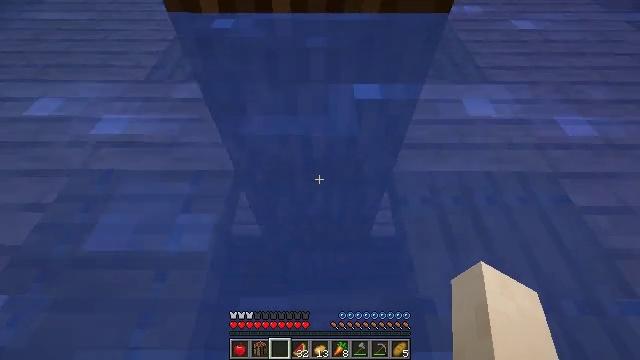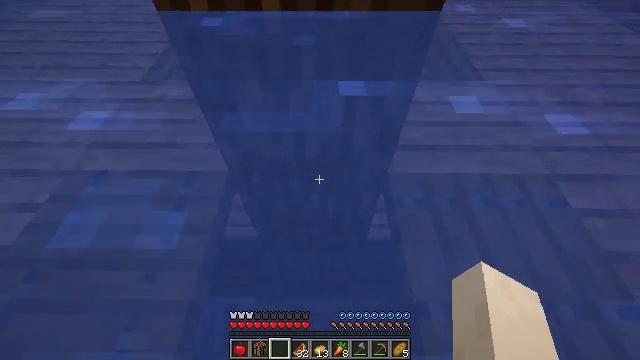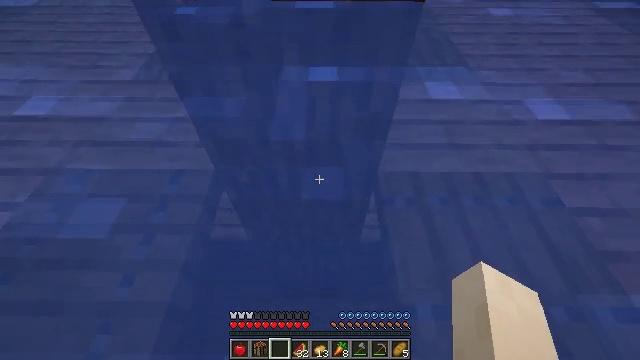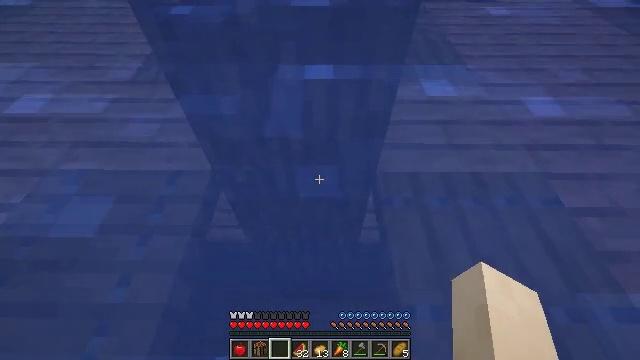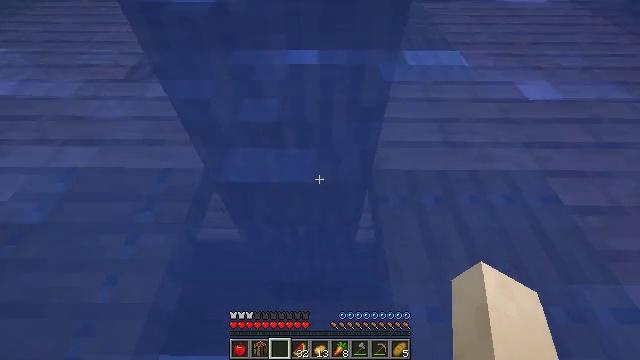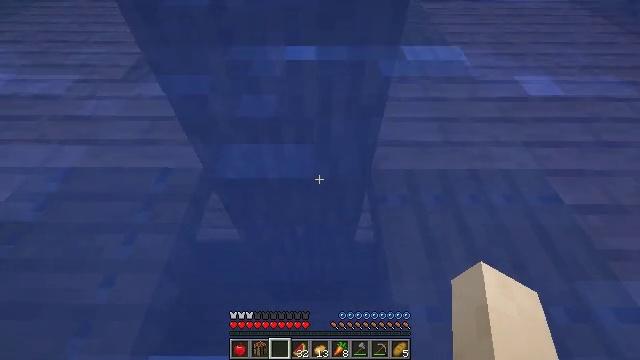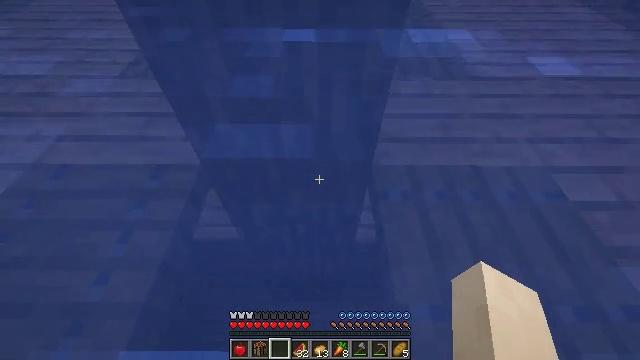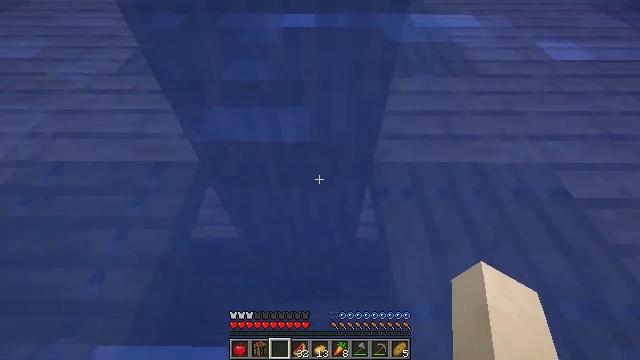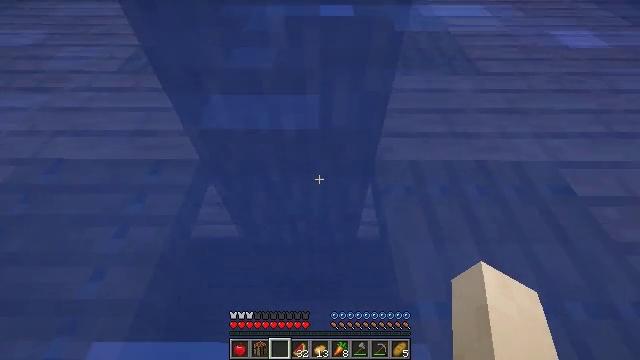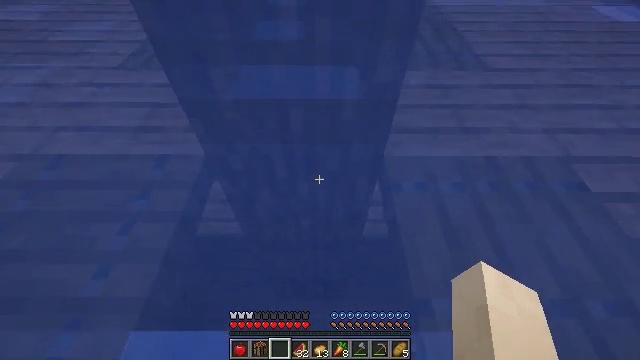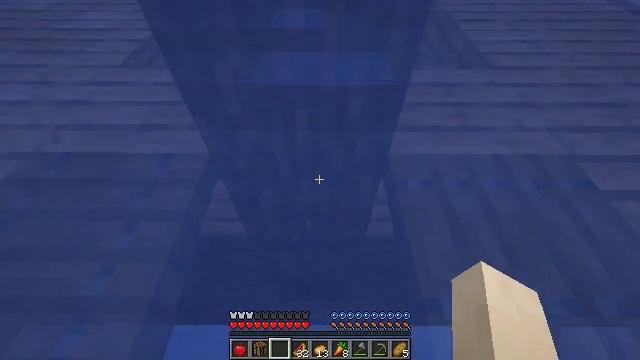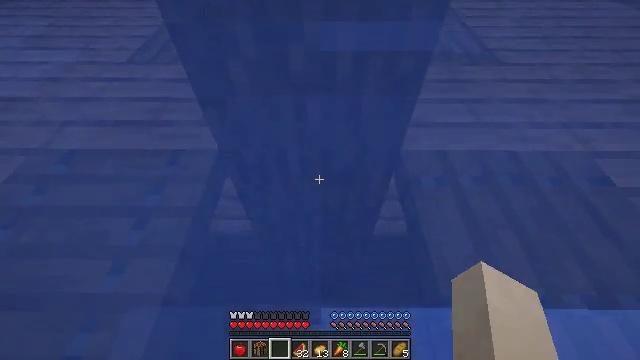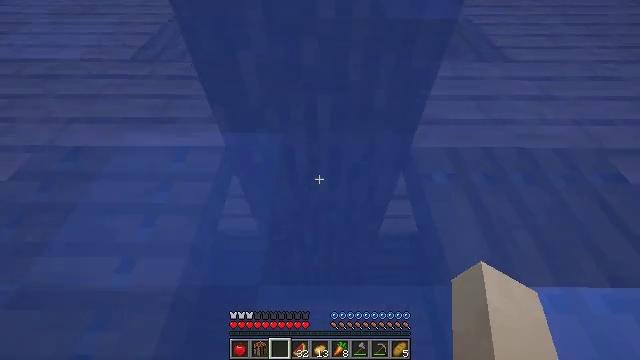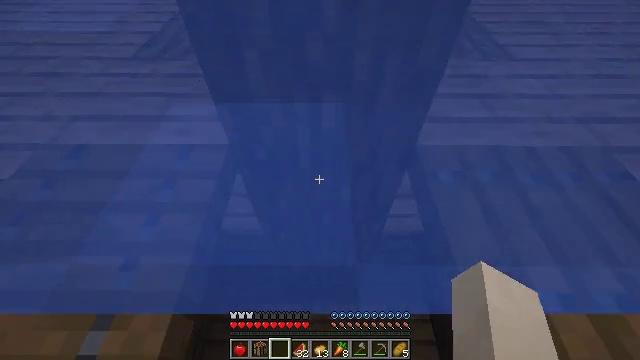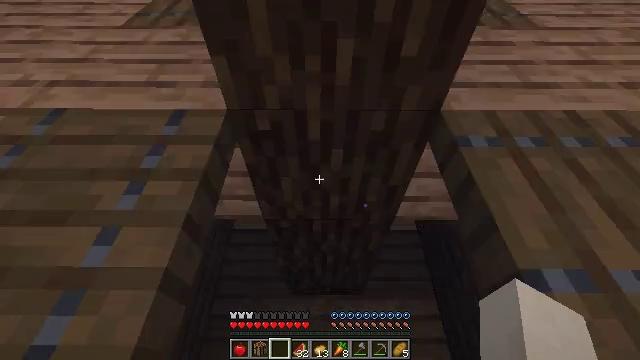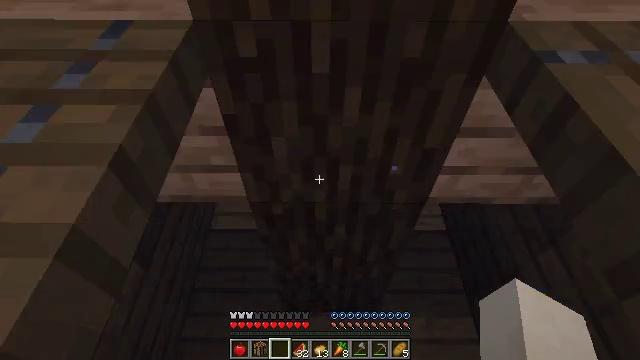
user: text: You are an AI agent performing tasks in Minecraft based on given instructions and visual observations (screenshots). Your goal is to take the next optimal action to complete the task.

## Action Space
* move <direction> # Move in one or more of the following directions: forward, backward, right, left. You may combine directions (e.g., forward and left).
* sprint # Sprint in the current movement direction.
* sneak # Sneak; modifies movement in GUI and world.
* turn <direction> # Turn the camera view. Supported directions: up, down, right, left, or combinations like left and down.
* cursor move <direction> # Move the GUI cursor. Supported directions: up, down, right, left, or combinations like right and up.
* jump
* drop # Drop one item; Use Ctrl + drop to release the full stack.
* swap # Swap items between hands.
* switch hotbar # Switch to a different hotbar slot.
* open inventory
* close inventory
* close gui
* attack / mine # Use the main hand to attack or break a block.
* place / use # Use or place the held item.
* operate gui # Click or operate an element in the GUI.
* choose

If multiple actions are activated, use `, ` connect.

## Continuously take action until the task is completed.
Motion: motion action
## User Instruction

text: Reclaim the acacia fence from a structure.
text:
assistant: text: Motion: no_op
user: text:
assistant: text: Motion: no_op
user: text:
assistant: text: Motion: no_op
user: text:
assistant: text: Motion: no_op
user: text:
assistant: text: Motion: no_op
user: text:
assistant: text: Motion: no_op
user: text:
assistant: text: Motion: no_op
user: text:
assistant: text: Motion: move left
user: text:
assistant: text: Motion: move left
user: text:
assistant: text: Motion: move left
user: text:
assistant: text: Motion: move left
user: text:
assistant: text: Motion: no_op
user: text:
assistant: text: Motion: sneak
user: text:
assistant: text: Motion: sneak
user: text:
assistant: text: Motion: sneak
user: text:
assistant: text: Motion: sneak
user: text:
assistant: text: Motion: sneak
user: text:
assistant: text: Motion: sneak
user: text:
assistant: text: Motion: sneak
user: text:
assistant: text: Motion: sneak
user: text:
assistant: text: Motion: sneak, turn up
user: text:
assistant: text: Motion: sneak, turn left and up
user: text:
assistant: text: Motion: move left, sneak, turn left and up
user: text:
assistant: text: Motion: move left, sneak, turn right and up
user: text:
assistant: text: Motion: move left, sneak, turn right and up
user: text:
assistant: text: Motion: move left, sneak, turn right and up
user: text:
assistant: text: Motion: move forward and move left, sneak, turn up
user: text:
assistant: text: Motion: move forward and move left
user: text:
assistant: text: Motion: move forward and move left
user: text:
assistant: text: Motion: move forward and move left